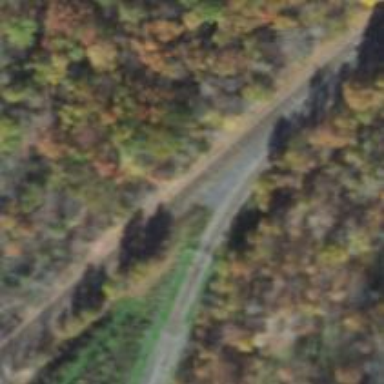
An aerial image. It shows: Rail spur service.